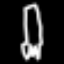
Label: fork